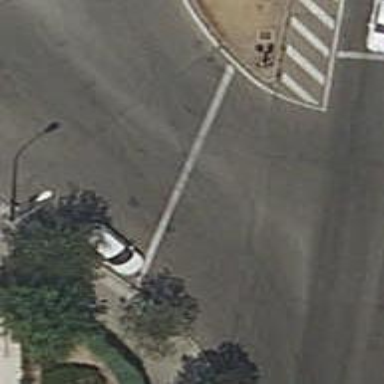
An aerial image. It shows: Road with traffic signals.